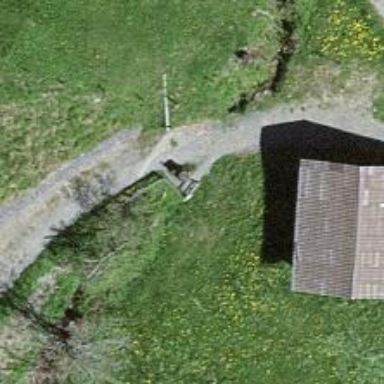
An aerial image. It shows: Culvert tunnel.